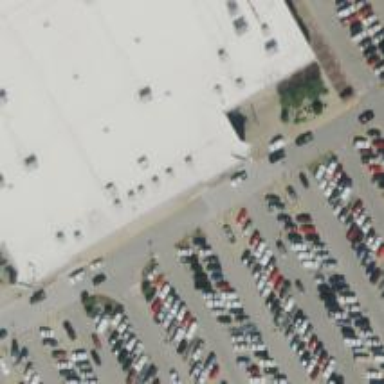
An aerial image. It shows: Parking space.